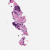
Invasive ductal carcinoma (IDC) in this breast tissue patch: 0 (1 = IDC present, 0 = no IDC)